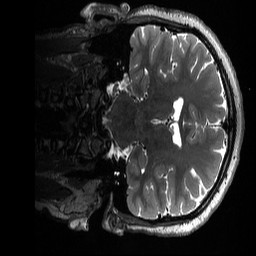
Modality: T2w
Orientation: coronal
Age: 18
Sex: female